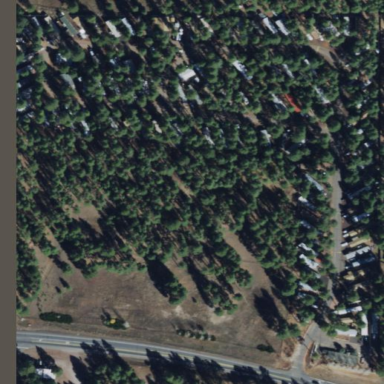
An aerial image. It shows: Residential area known as trailer park.